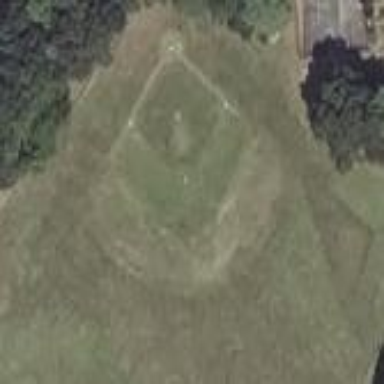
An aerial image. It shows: Grass pitch designated for baseball.